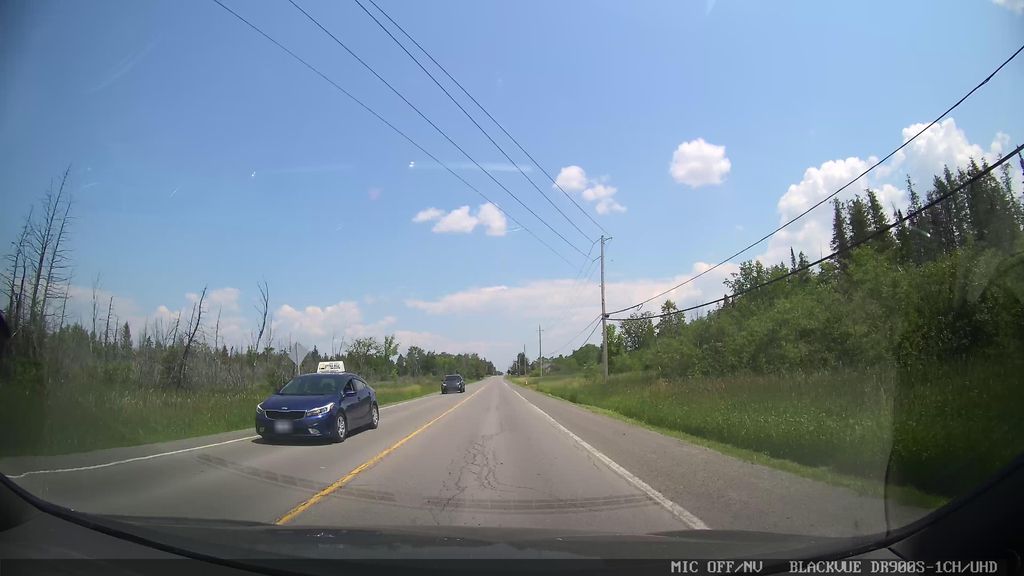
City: ottawa-gatineau